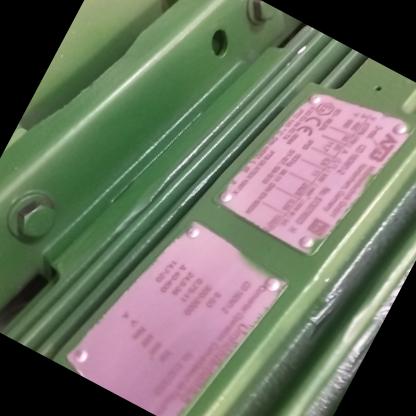
Klasa: tabliczka-znamionowa